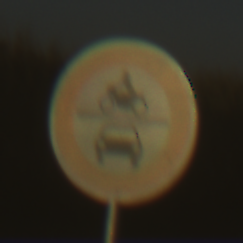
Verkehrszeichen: VerbotKraftfahrzeuge
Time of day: SunriseSunset
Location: Outdoor (RoadRail)
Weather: Clear
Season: NotSpecified
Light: Natural